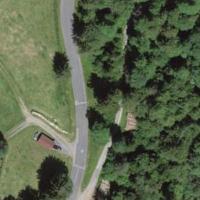
EUNIS habitat code: 44
Species observed at this site:
Tussilago farfara